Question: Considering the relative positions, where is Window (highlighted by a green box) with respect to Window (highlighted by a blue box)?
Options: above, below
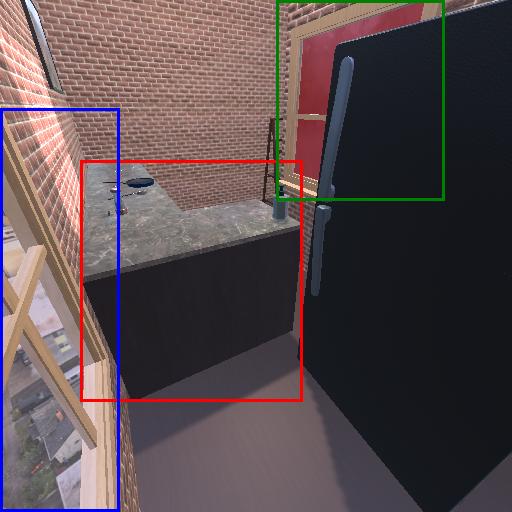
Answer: above